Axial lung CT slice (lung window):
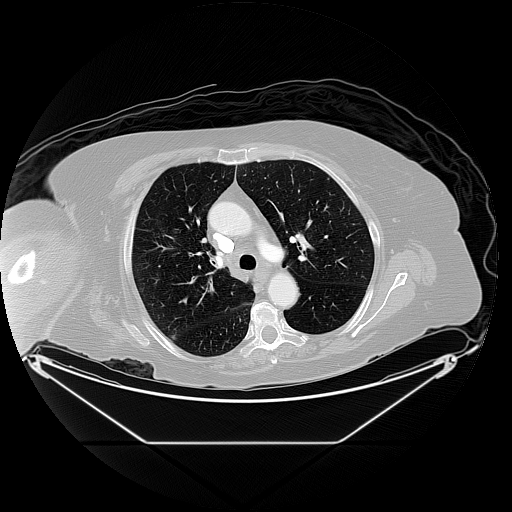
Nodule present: no